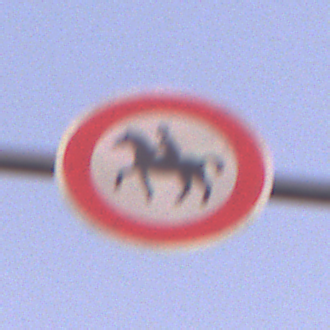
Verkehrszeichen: VerbotReiter
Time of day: SunriseSunset
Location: Outdoor (Nature)
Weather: PartlyCloudy
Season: NotSpecified
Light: Natural